Question: Please can you tell me why the dark blue background (between the main white section and the outer light-blue section) not show in FireFox? It does show in IE.

The site URL is <URL>
The relevant code is at: <URL>
'''
#page
{
background-color:#082d47;
margin-left: auto;
margin-right: auto;
padding: 0 0 0 0;
width: 970px;
}
'''
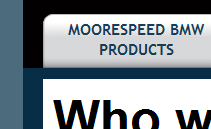
Answer: Your '#main' div is floated, and a container doesn't automatically expand to contain floated children. However, if you apply 'overflow:auto' to '#page', it should expand like you were expecting:
'''
#page
{
background-color:#082d47;
margin-left: auto;
margin-right: auto;
padding: 0 0 0 0;
width: 970px;
overflow:auto;
}
'''